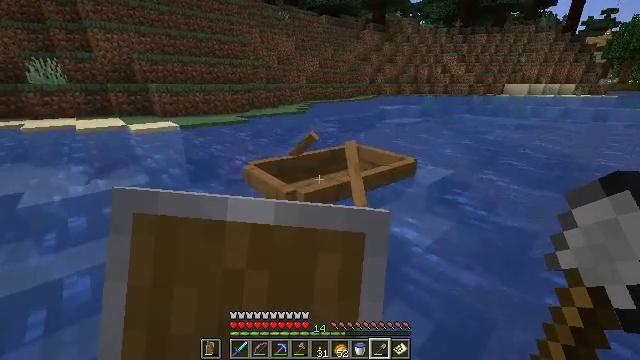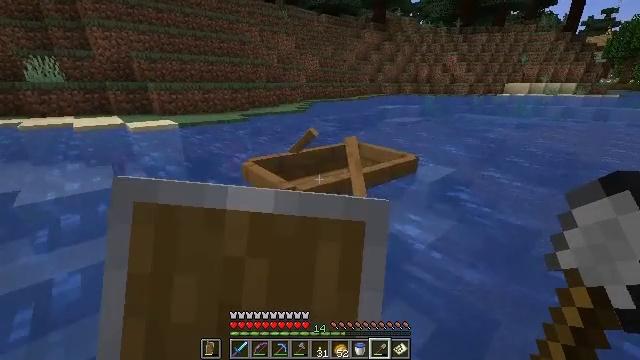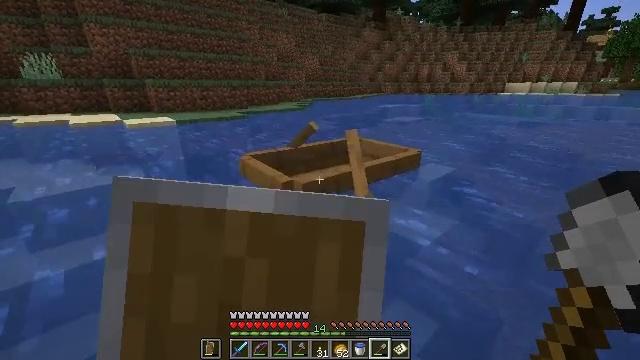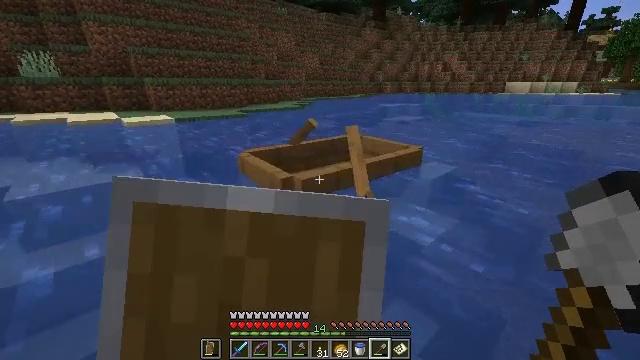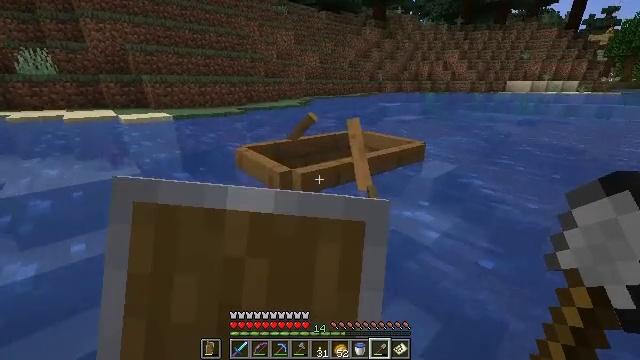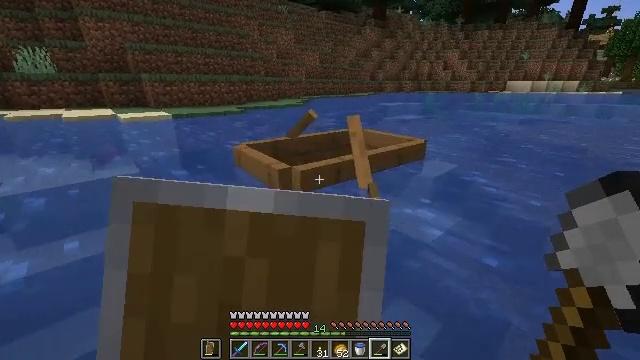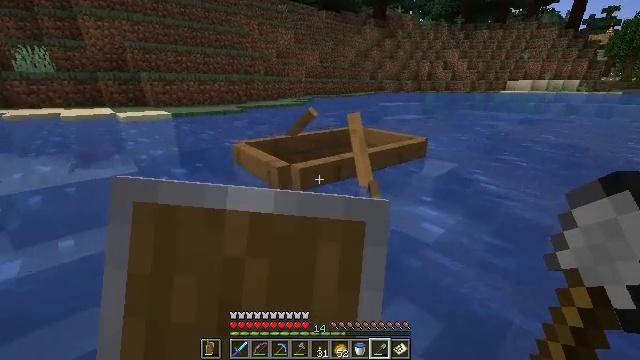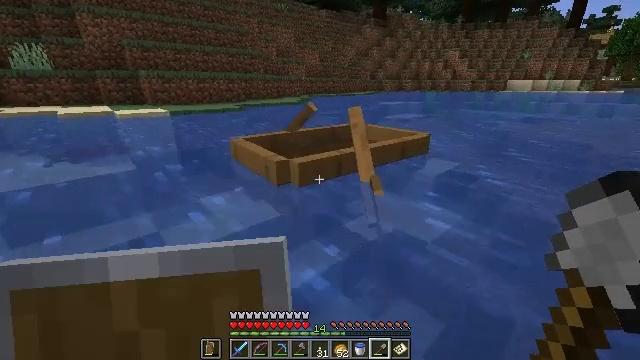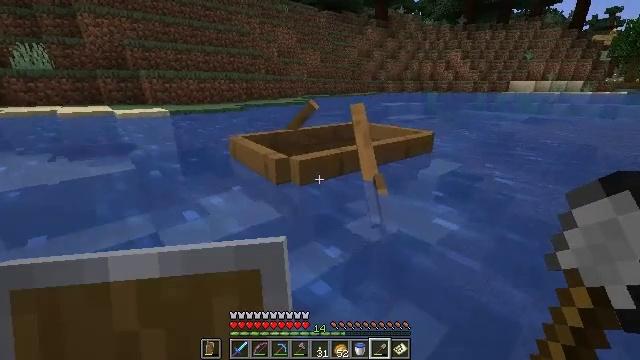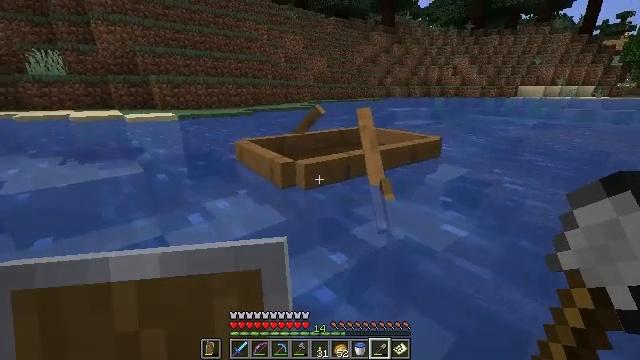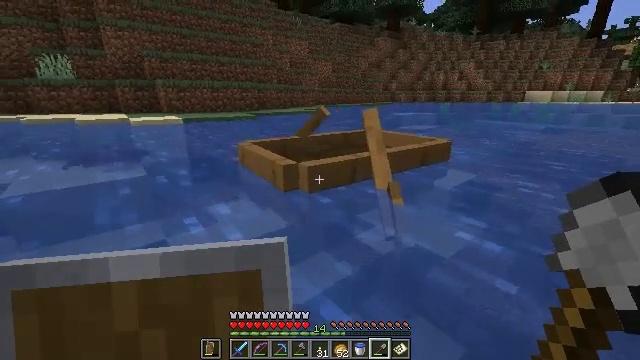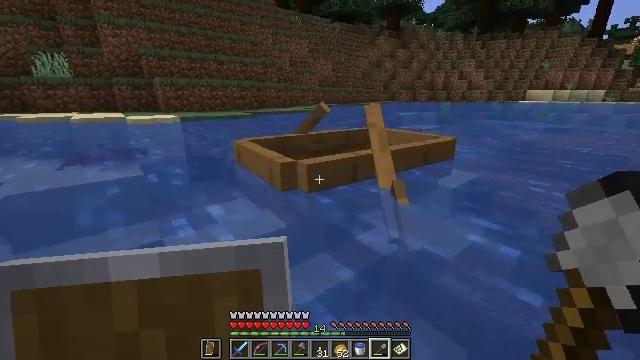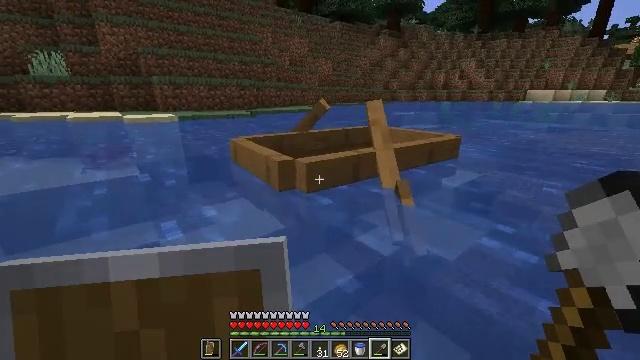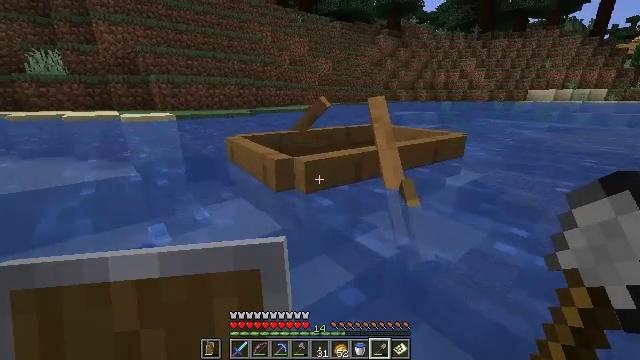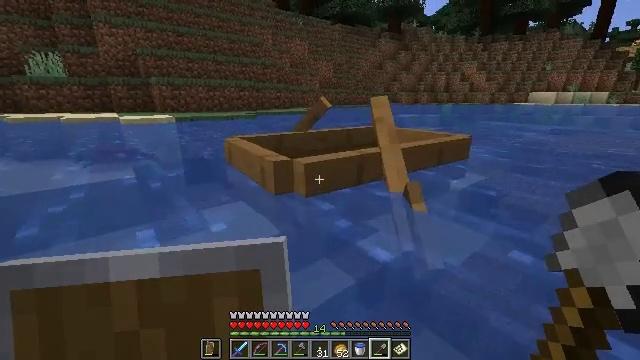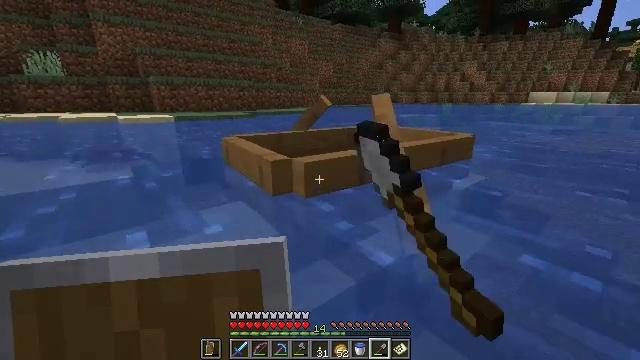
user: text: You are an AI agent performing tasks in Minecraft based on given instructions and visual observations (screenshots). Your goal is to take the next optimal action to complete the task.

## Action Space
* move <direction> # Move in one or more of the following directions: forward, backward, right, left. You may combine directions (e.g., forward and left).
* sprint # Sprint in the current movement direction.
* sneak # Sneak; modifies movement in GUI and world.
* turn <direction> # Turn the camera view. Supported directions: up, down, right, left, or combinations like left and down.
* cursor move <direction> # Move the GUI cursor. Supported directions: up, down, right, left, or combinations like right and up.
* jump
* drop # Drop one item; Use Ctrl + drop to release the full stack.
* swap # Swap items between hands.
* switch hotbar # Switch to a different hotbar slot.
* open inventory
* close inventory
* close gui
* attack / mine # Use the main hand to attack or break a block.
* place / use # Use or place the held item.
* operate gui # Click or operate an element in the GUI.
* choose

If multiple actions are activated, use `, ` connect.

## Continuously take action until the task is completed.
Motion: motion action
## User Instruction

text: Collect clay by holding down the left mouse button.
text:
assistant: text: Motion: move forward, use / place
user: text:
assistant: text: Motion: move forward, use / place
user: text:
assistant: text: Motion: move forward, use / place
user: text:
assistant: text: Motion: move forward, use / place
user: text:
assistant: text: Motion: move forward, use / place
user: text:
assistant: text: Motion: use / place
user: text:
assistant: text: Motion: move forward
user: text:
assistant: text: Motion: move forward
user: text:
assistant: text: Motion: move forward, turn left and up
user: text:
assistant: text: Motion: move forward, turn left and up
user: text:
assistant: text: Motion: move forward
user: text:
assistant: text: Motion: move forward
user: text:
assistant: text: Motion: move forward
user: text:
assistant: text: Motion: move forward, use / place
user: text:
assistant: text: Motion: move forward, use / place
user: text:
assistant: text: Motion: move forward
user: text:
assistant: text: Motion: no_op
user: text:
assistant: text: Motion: no_op
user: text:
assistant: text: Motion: no_op
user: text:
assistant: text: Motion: no_op
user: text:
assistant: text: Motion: no_op
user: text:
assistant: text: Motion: no_op
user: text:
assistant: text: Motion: turn left and down
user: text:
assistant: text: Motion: turn left
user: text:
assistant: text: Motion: turn left and down
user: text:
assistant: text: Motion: turn up
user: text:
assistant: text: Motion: move forward
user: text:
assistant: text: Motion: move forward, turn up
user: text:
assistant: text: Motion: move forward
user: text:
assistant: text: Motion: move forward